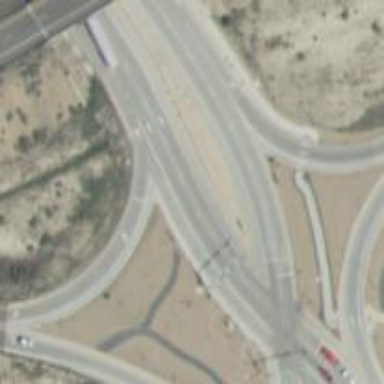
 featuring diverging diamond interchange (DDI)."